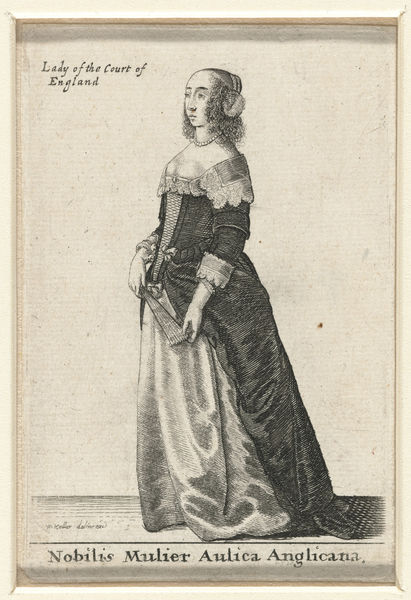
Titel: Nobilis Mulier Aulica Anglicana / Lady of the Court of England (titel op object)
Künstler: Wenceslaus Hollar
Standort: Amsterdam
Institution: Rijksmuseum
Schlagwörter: frau, kleid, zeichnung, fächer, schleife, haare, locken, perlen, seide, schrift, papier, kette, inschrift, buch, radierung, beschriftung, manschette, fleck, hofdame, lady, englisch, latein, schnürung, ady